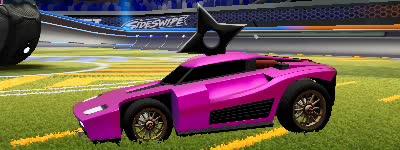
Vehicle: breakout